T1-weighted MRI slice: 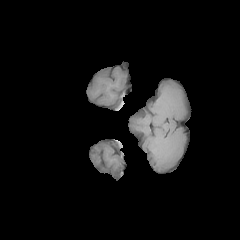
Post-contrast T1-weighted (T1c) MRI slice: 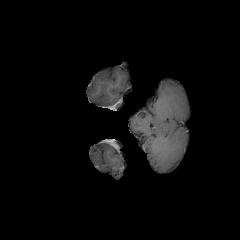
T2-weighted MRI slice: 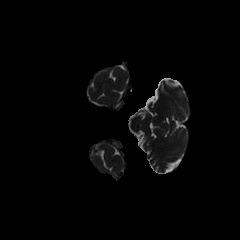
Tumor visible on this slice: no